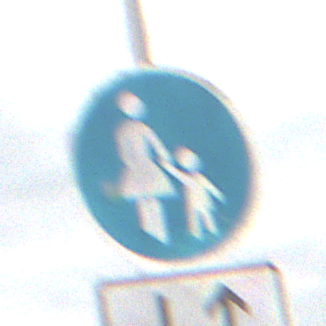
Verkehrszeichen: Gehweg
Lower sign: RichtungsangabeDurchPfeile8
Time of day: MorningAfternoon
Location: Outdoor (Nature)
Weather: Overcast
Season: NotSpecified
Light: Natural